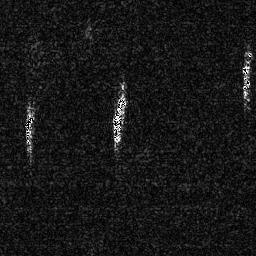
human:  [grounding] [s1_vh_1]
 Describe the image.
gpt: In the satellite image, there is  <ref>1 medium ship </ref> <box>[[8, 43, 14, 58, 0]]</box> located at left,  <ref>1 medium ship </ref> <box>[[42, 35, 49, 57, 0]]</box> located at center,  <ref>1 medium ship </ref> <box>[[92, 18, 98, 41, 0]]</box> located at top right.